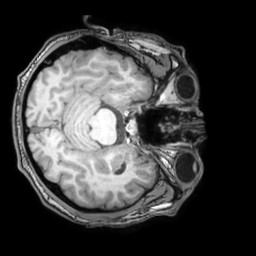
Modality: T1w
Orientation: axial
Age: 32
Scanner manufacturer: philips
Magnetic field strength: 3 T
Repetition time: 0.007 s
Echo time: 0.003501 s